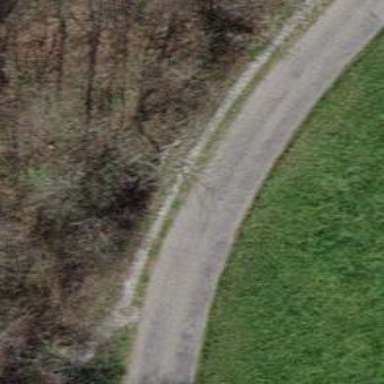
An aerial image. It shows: Residential road with asphalt surface and no sidewalks.